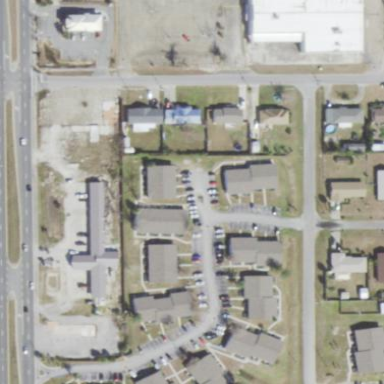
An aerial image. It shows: Residential area consisting of single-family homes.